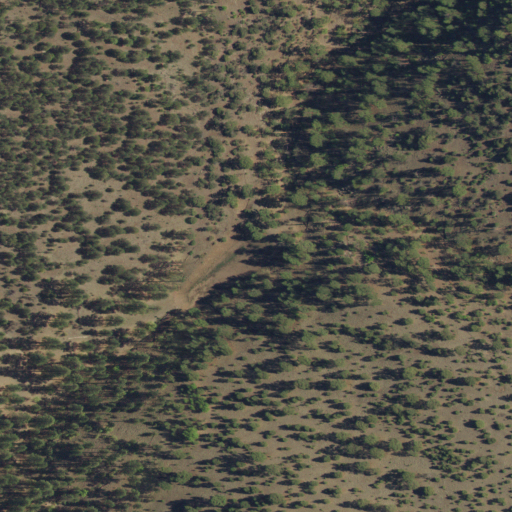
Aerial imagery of mountain in New Mexico named Upper Salvation Peak containing only evergreen forest